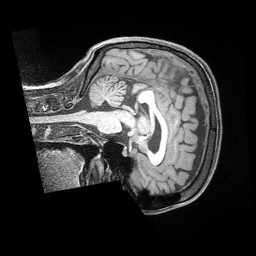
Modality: T1w
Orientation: sagittal
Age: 38
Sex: female
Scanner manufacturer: siemens
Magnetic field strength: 3 T
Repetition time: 2 s
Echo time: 0.00211 s